Question: I'm using the following code:
'''
x = linspace(0, 9, 10);
y1 = x;
y2 = x.^2;
y3 = x.^4;
myfig = figure('Position', [500 500 400 320]); %[left, bottom, width, height]:
ax1 = gca;
hold on
p1 = plot(x,y1,'x--r');
p2 = plot(x,y2,'*-b');
xlabel('blaaa');
ylabel('fooo');
xlim([0 max(x)]);
ax2 = axes('Position',get(ax1,'Position'),...
'XAxisLocation','top',...
'YAxisLocation','right',...
'Color','none',...
'XTickLabel', [],...
'XColor','k','YColor','k');
ylabel(ax2, 'asdasd');
linkaxes([ax1 ax2],'x');
hold on
p3 = plot(x,y3,'s:g','Parent',ax2);
legend([p1 p2 p3], {'one', 'two', 'three'}, 'Location', 'NorthWest');
'''
whereas the right y-label isnt shown: Is there a way to show it by decreasing either the margin between the left-edge and the left y-label or by decreasing the width of the actual plotted data without resizing the figure window?
Thanks
: Added an image:

Either decrease the red margin or the 'green' size, because wherre the blue arrow is, the y-label is now shown anymore since it doesn't fit!
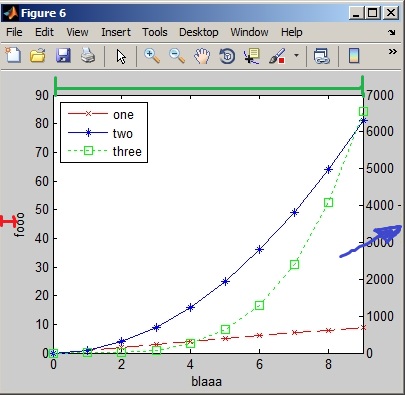
Answer: Try replacing the line:
'''
ax1 = gca;
'''
with:
'''
ax1 = axes('Position',[0.11 0.11 0.75 0.812]);
'''
To <URL>.